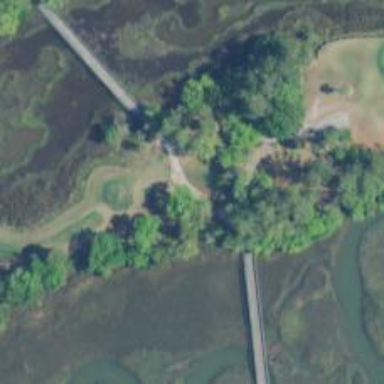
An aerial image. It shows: Footway that doubles as golf path.